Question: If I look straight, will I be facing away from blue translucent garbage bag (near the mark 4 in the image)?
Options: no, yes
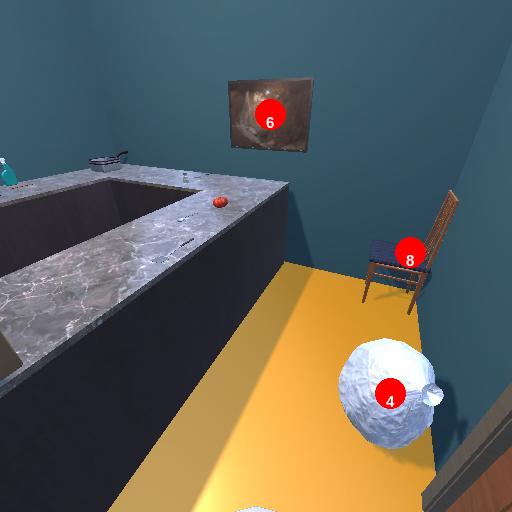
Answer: no